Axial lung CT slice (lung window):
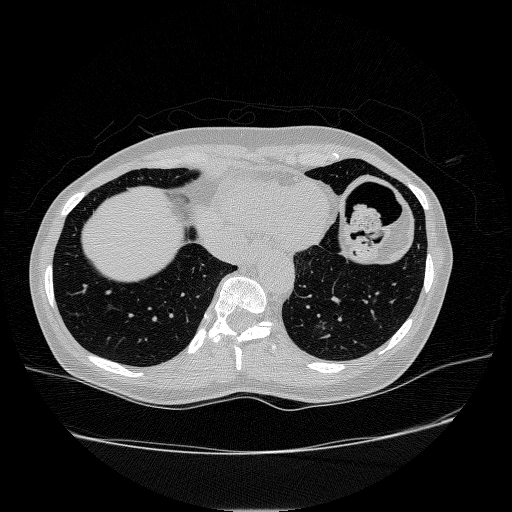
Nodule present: yes
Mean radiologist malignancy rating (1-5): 3